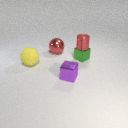
large yellow rubber sphere behind small purple metal cube